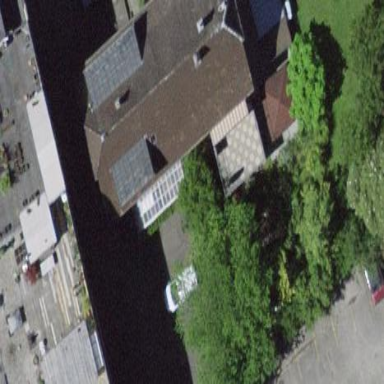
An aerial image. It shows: Terrace building.